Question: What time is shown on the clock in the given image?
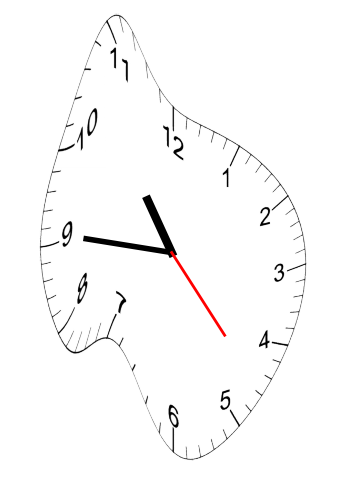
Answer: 10:45:23